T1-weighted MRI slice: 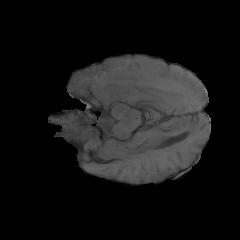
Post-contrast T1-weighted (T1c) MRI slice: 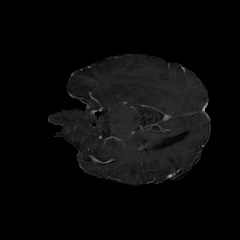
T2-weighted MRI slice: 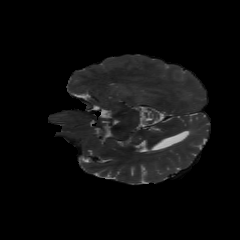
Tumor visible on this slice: no